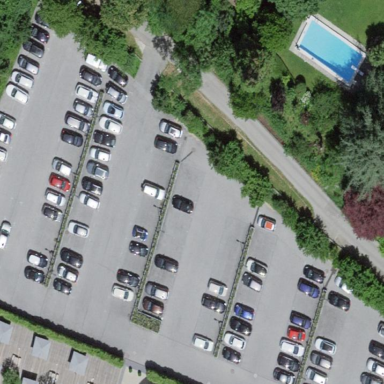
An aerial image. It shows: Parking area with surface.